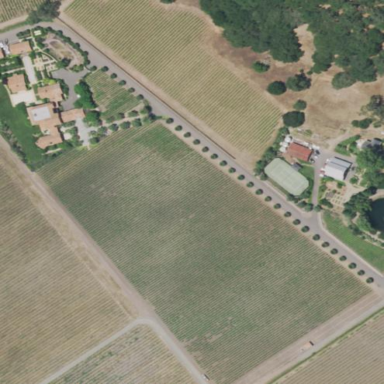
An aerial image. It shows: Vineyard with grape crops.